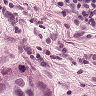
Metastatic tissue present: yes